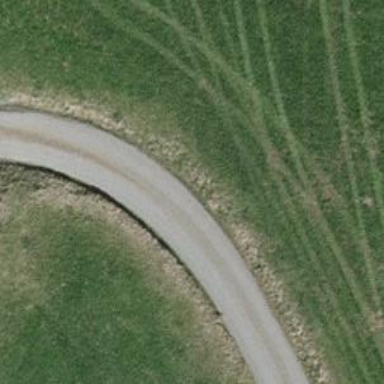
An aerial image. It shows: Paved track road with grade1 track type.